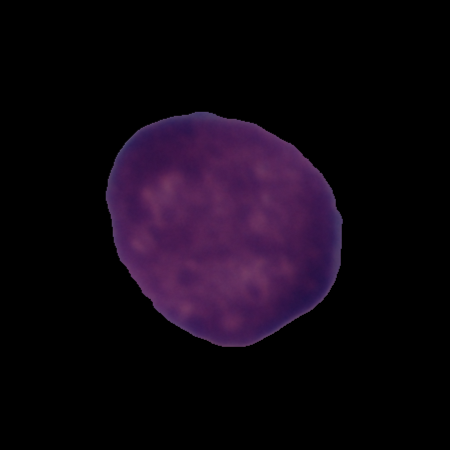
Label: cancer